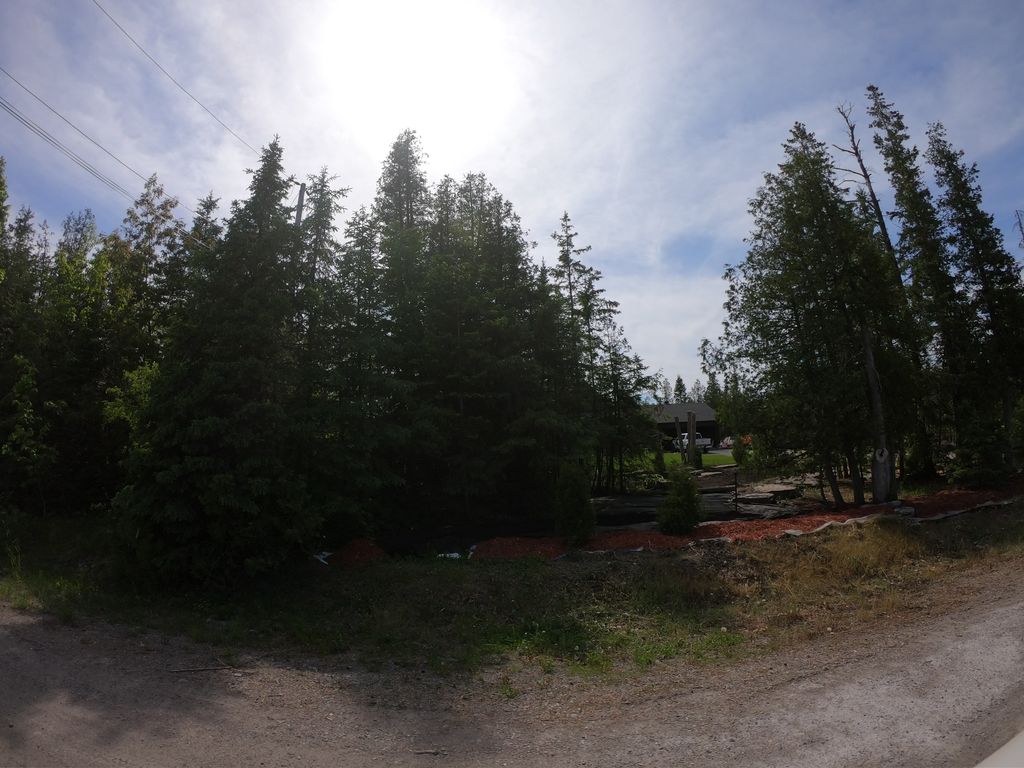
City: ottawa-gatineau